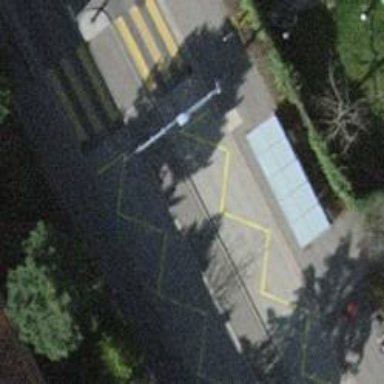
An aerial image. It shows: Trolleybus stop position for public transport.